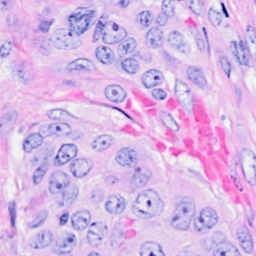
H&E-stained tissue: Breast